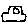
Label: car